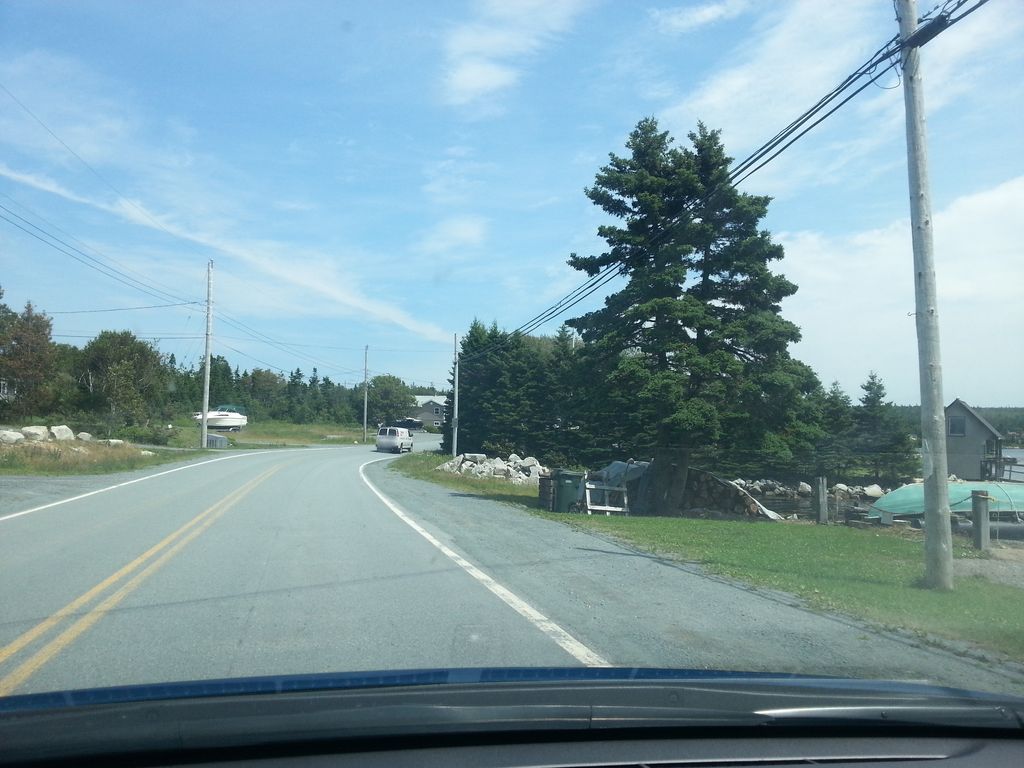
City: halifax